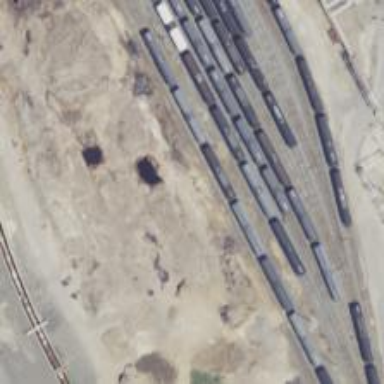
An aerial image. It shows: Railway yard.